Question: If I want to draw a text on a control, I can get "a bounding rectangle" first and place it at an appropriate place (using 'GetTextExtentPoint32' function).
But I also need to know where some baselines are, e.g the two red lines in the picture.
(Their positions are calculated respect to the top of the bounding rectangle.)
I didn't figure a way to get these information. Please help.

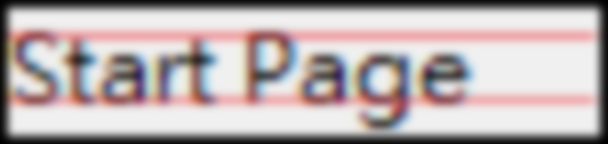
Answer: The function 'GetTextMetrics' will get you this. Select your font into the DC first, then call 'GetTextMetrics'. The fields 'tmAscent' and 'tmDescent' of the 'TEXTMETRIC' structure are probably the ones you need.